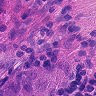
Metastatic tissue present: yes